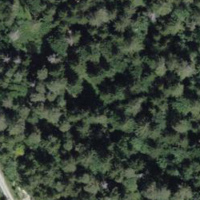
EUNIS habitat code: 41
Species observed at this site:
Berberis vulgaris